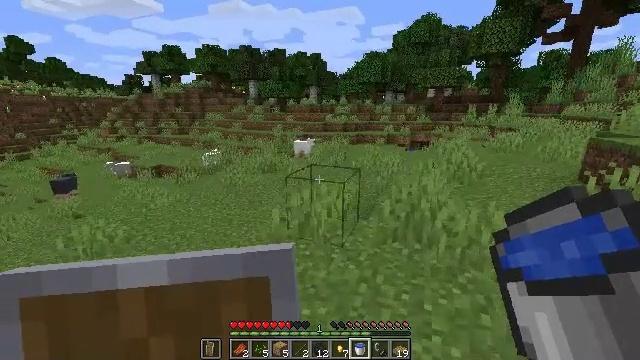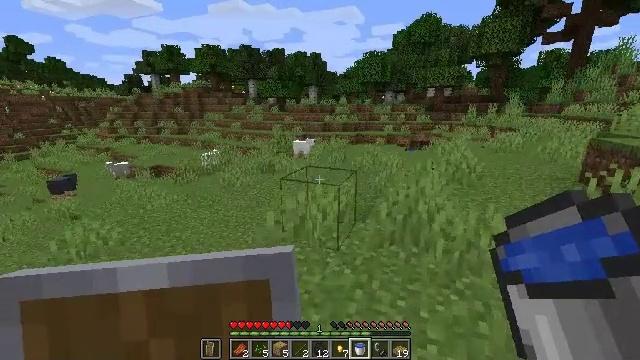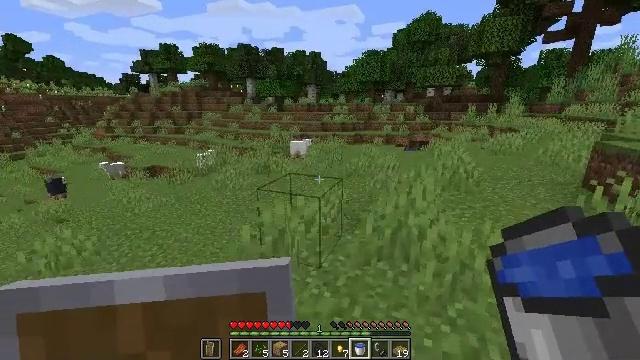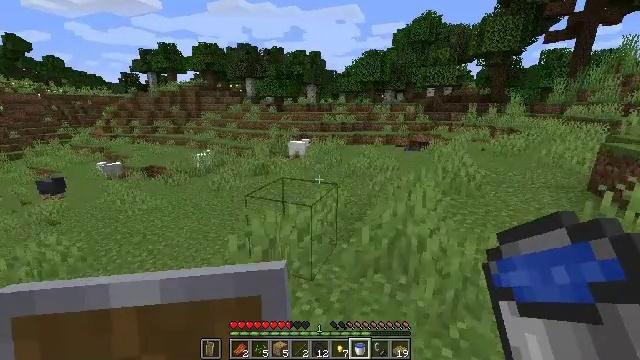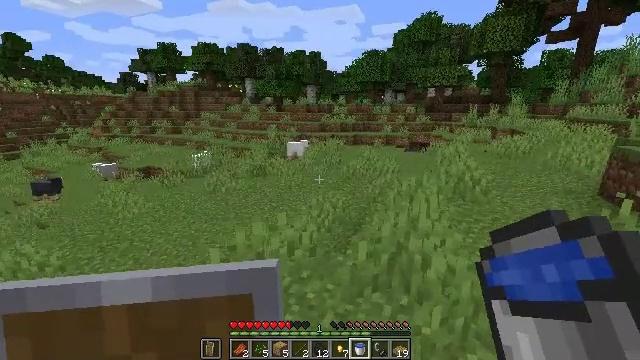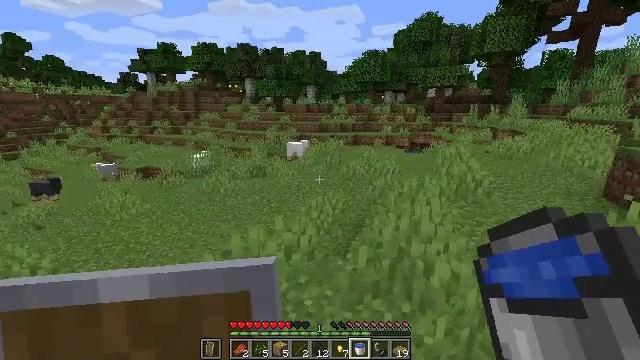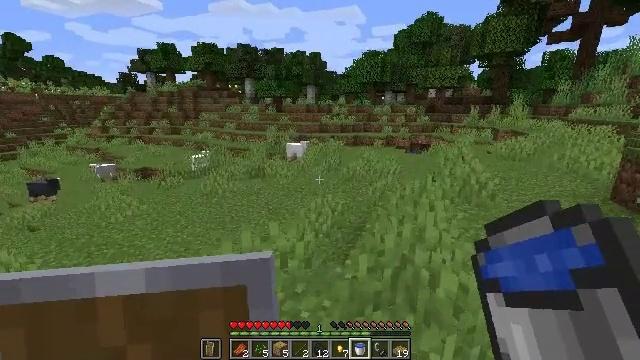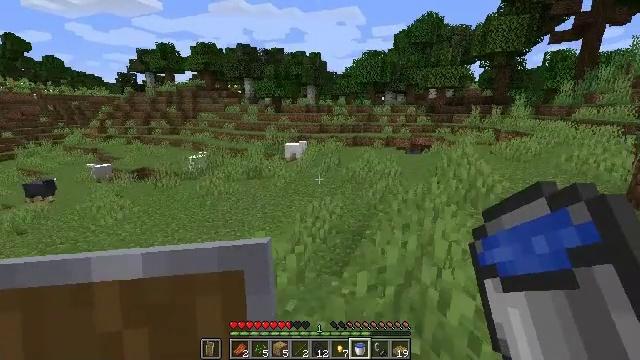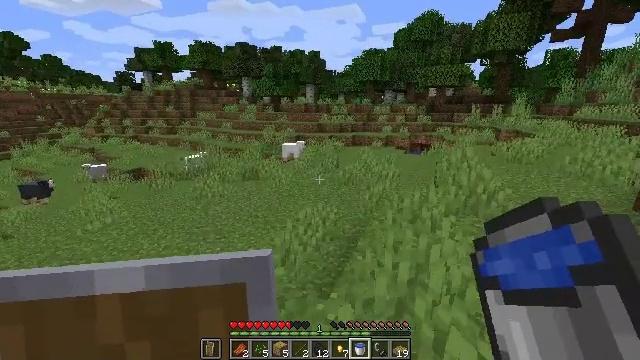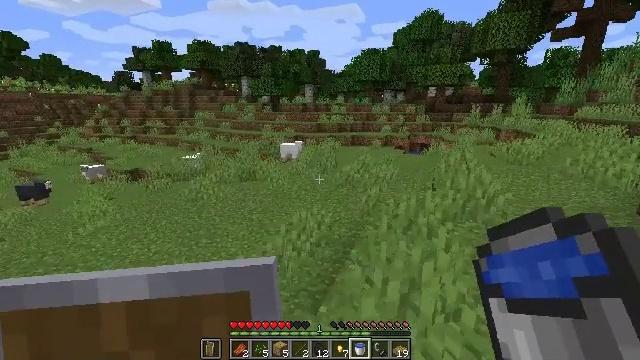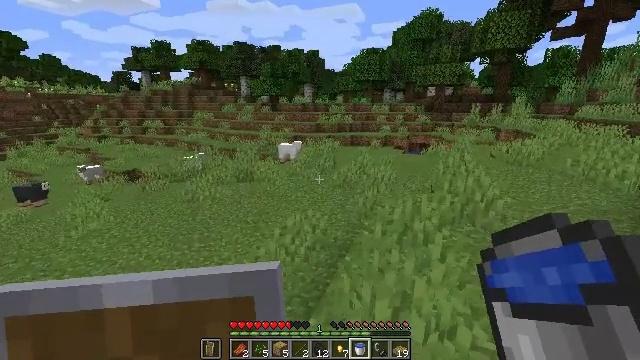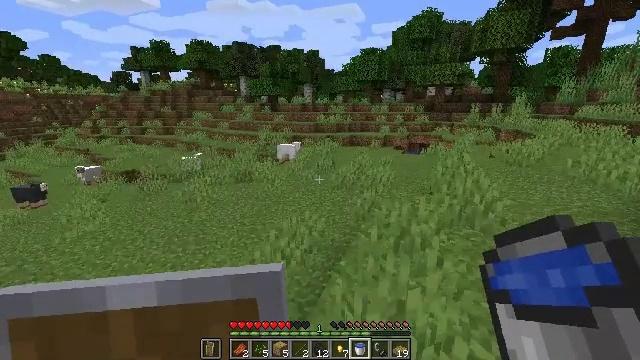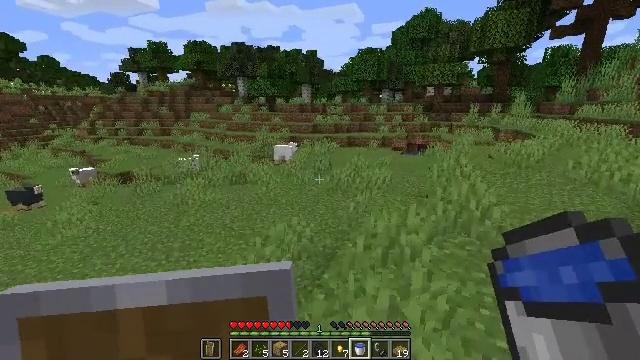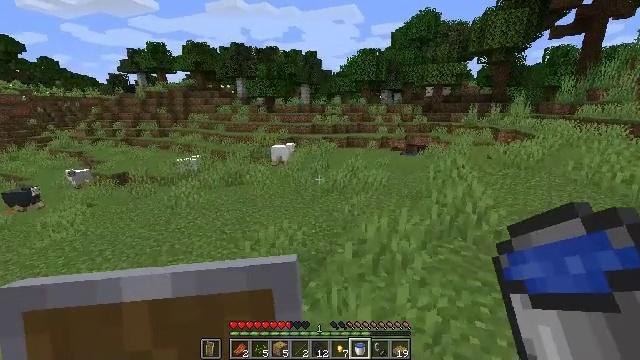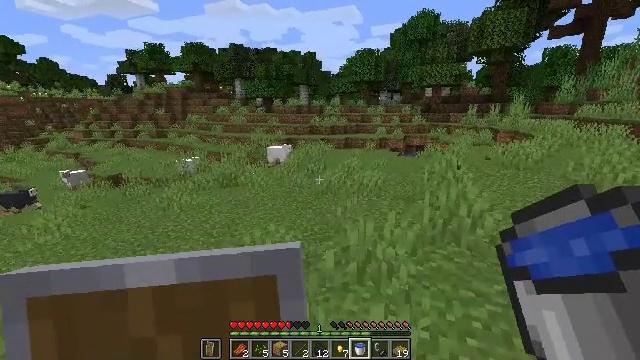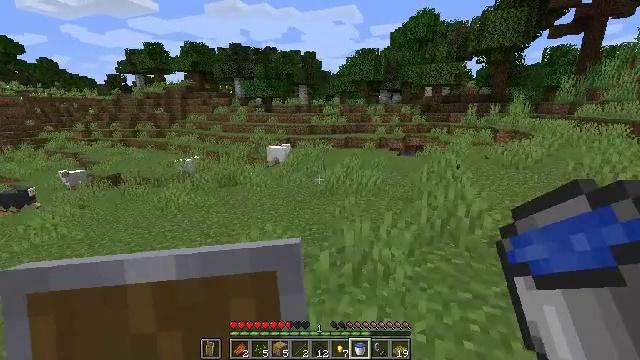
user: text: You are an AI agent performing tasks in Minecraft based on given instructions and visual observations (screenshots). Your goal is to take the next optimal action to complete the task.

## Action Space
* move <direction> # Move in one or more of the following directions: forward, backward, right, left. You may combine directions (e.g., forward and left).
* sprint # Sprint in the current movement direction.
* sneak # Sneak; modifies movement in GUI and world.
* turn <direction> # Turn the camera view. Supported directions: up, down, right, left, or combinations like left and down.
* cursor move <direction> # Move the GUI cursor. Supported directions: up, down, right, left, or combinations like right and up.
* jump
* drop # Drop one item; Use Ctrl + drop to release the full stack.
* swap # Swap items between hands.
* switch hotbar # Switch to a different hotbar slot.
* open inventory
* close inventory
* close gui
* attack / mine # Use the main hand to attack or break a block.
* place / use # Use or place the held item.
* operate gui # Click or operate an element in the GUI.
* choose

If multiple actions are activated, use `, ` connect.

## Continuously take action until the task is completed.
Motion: motion action
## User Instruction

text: Gather the magma block using a pickaxe.
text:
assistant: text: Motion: move forward and move right
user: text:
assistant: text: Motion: move forward and move right
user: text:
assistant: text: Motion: move forward and move right
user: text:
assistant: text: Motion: move forward and move right
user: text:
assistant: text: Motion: move forward and move right
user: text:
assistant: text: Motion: move forward and move right
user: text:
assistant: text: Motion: move forward and move right
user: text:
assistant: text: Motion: move forward and move right
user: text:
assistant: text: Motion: move forward and move right
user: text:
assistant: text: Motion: move forward and move right
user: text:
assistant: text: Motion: move forward and move right
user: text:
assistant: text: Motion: move forward and move right
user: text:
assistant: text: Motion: move forward and move right
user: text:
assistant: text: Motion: move forward and move right
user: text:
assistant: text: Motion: move forward and move right
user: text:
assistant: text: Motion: move forward and move right
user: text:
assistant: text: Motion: move forward and move right
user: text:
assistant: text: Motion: move forward and move right
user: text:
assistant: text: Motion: move forward and move right
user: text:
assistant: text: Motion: move forward and move right
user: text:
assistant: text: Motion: move forward and move right
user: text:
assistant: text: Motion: move forward and move right
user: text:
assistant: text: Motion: move forward and move right
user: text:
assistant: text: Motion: move forward and move right
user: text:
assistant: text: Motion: move forward and move right
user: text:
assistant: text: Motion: move forward and move right
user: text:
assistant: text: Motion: move forward and move right
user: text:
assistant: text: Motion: move forward and move right
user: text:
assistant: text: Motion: move forward and move right
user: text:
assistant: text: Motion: move forward and move right